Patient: sex M, age 47
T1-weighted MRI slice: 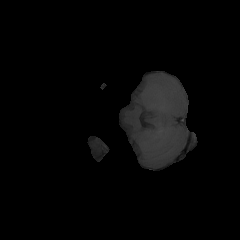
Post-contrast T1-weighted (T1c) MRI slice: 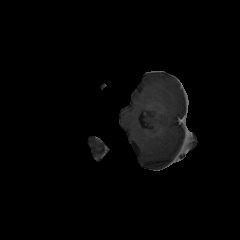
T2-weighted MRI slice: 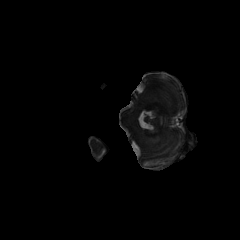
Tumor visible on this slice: no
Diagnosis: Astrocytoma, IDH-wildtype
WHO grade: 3